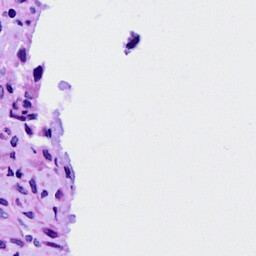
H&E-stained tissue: Ovarian